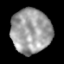
Tissue: lung
Cell type: Epithelial cells
Senescence score: 0.2084
Nuclear area (px): 1738
Mean DAPI intensity: 157.7